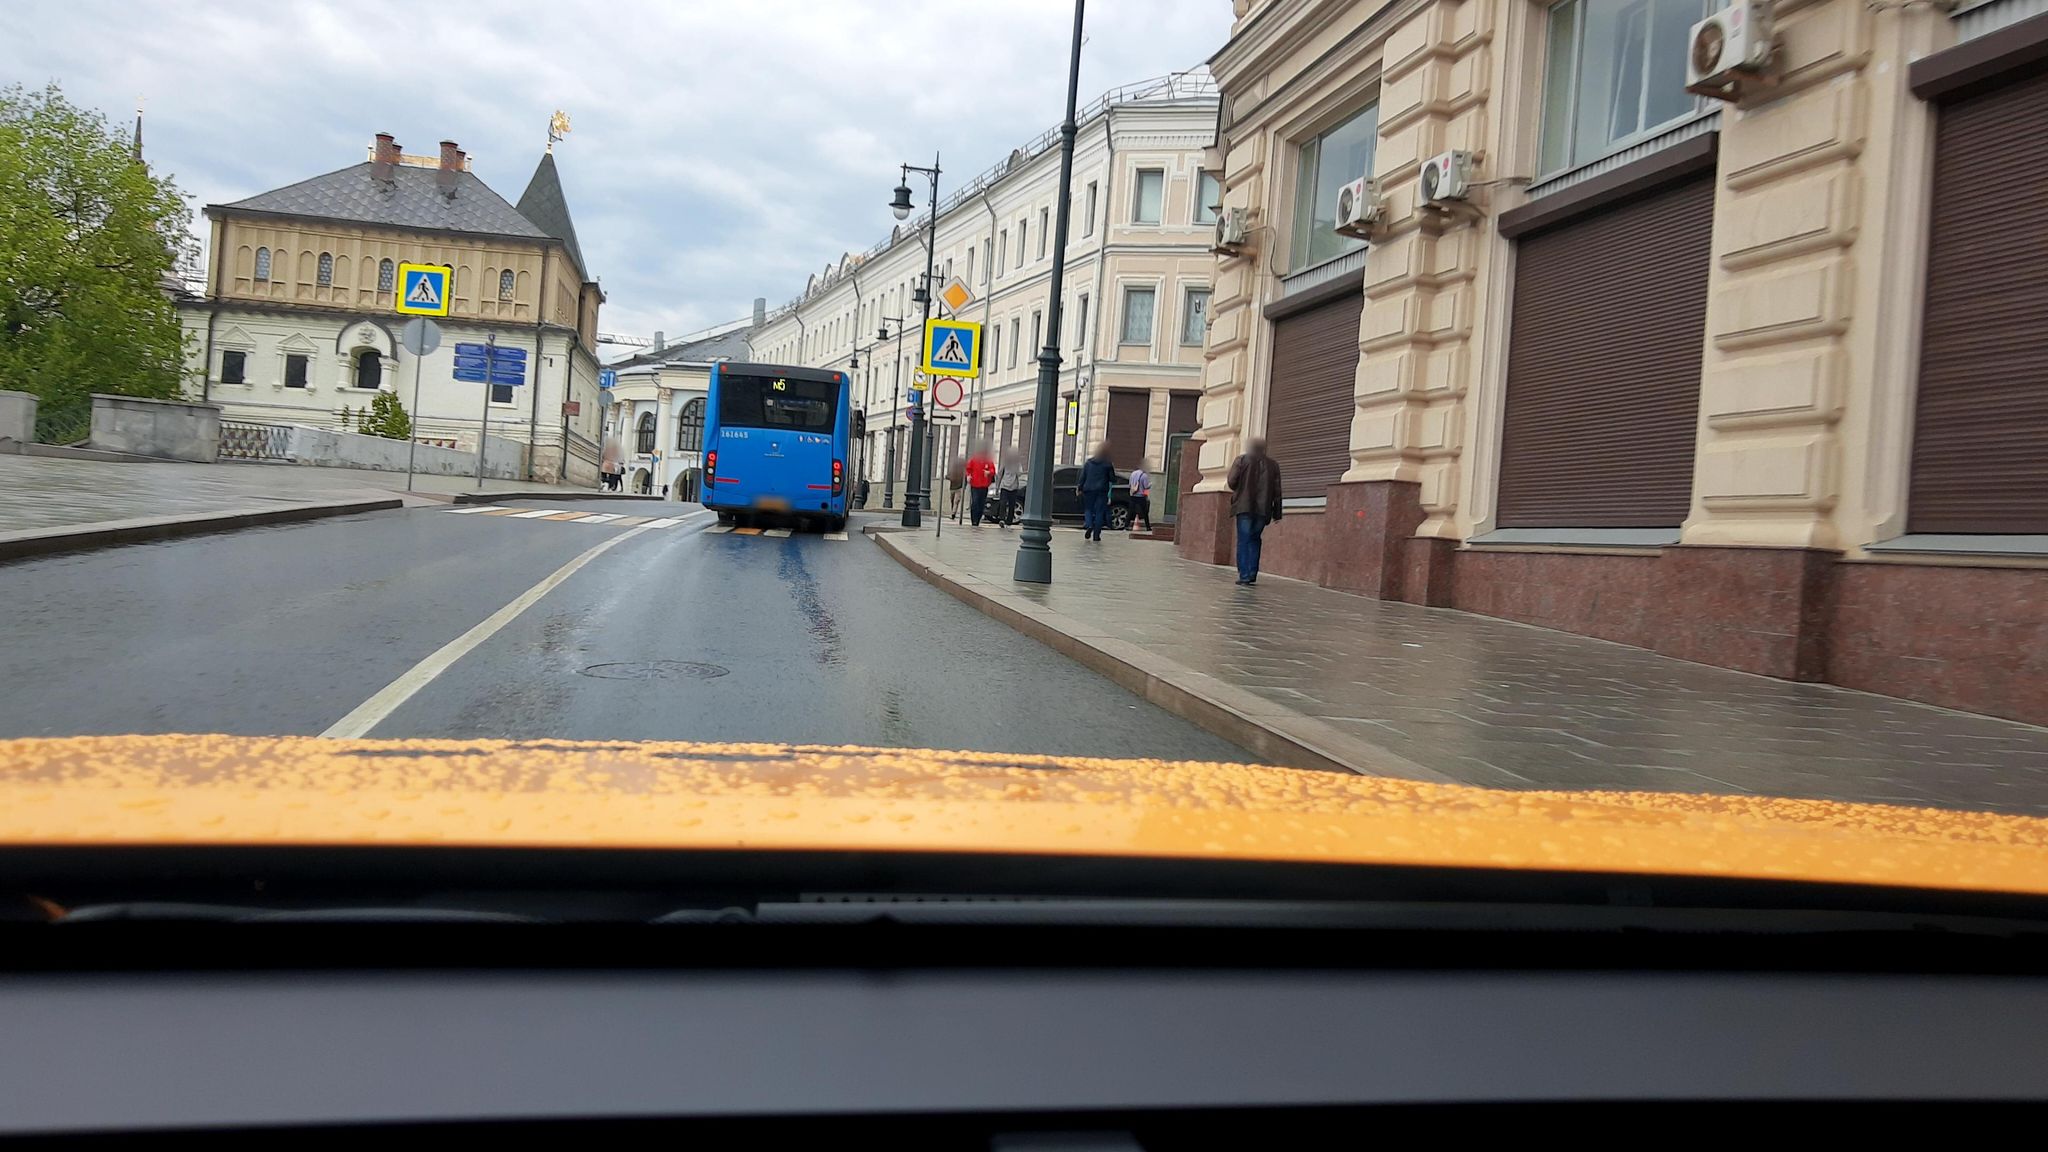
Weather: rainy
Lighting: day
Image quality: good
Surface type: driving surface
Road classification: footway
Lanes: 3
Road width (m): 3.5
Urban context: urban centre
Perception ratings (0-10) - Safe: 1.03, Lively: 5.56, Beautiful: 3.6, Boring: 4.29, Depressing: 7.03, Wealthy: 6.39